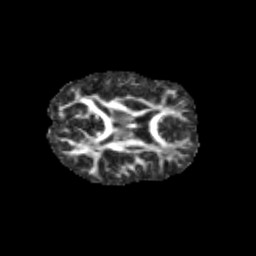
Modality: FA
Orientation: axial
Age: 11
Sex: female
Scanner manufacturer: siemens
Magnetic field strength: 3 T
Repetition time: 3.8 s
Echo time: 0.07 s